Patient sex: M
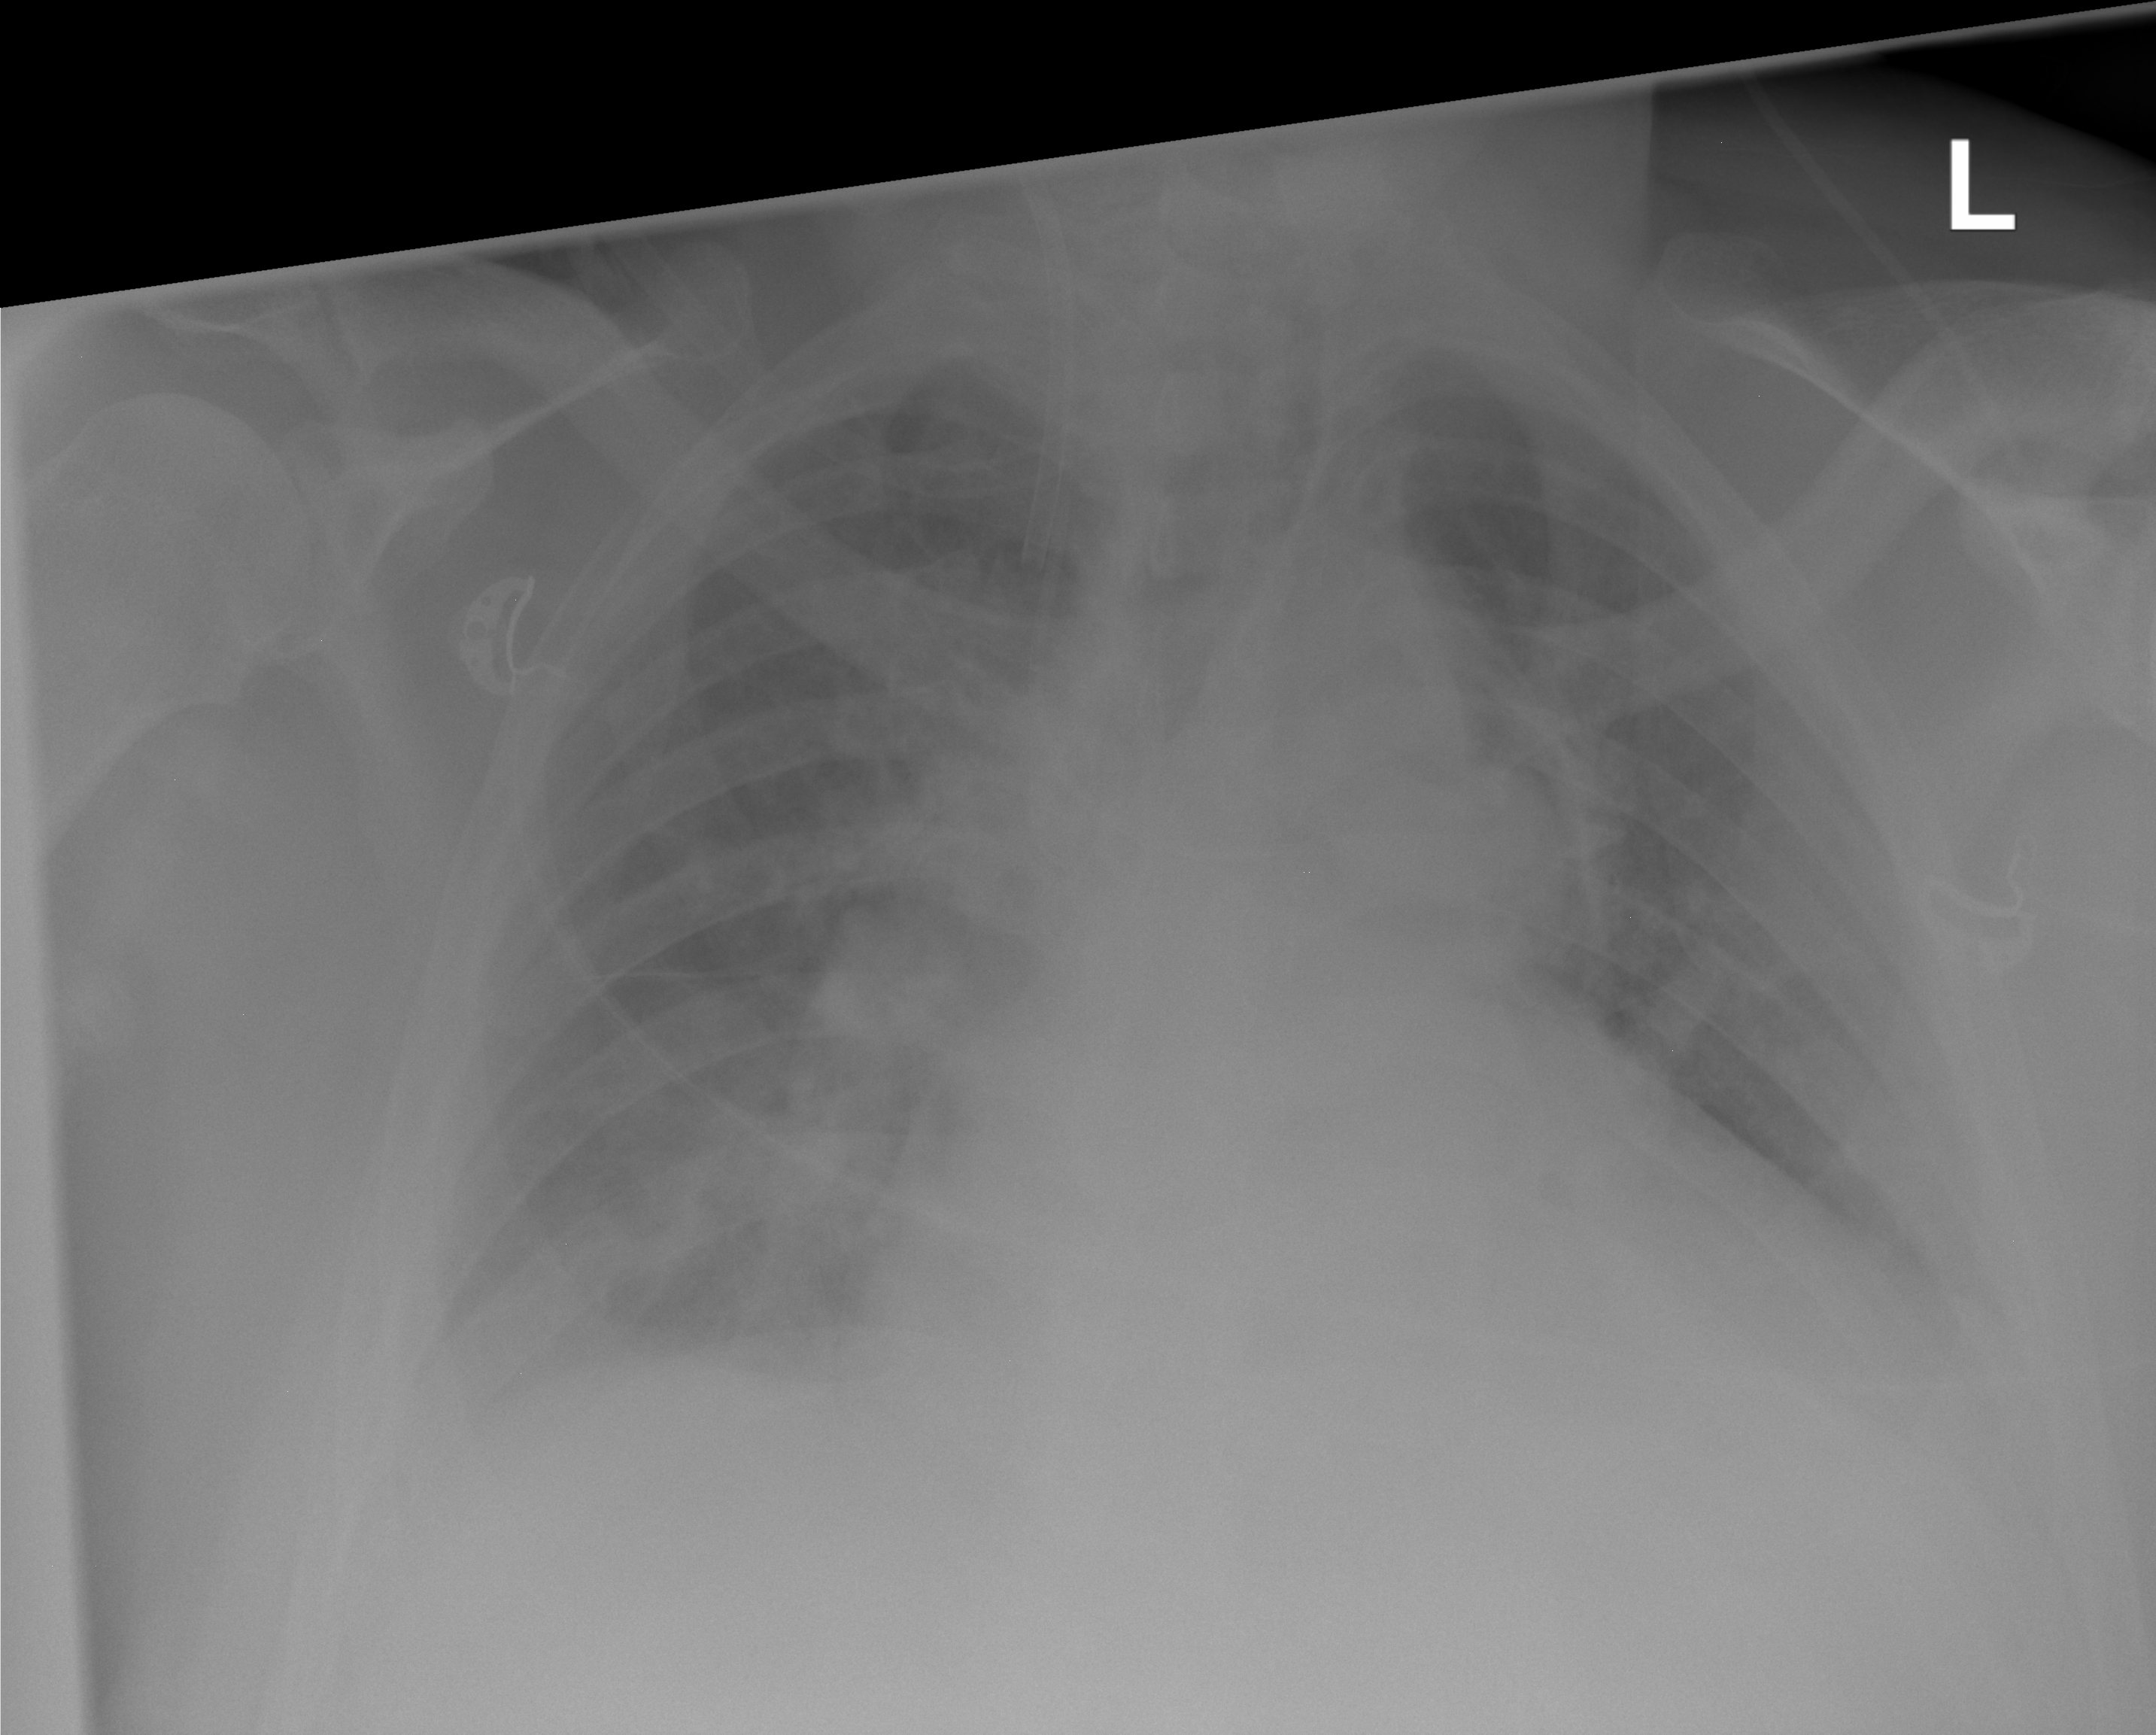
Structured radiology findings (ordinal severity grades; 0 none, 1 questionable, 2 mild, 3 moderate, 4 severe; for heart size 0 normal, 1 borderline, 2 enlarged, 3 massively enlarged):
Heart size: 3
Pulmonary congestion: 2
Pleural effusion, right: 2
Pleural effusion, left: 2
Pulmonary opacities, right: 0
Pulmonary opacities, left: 0
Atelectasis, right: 0
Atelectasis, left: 0